Field crop: maize
Growth stage: 2
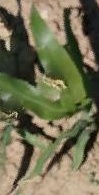
Species: maize